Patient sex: M
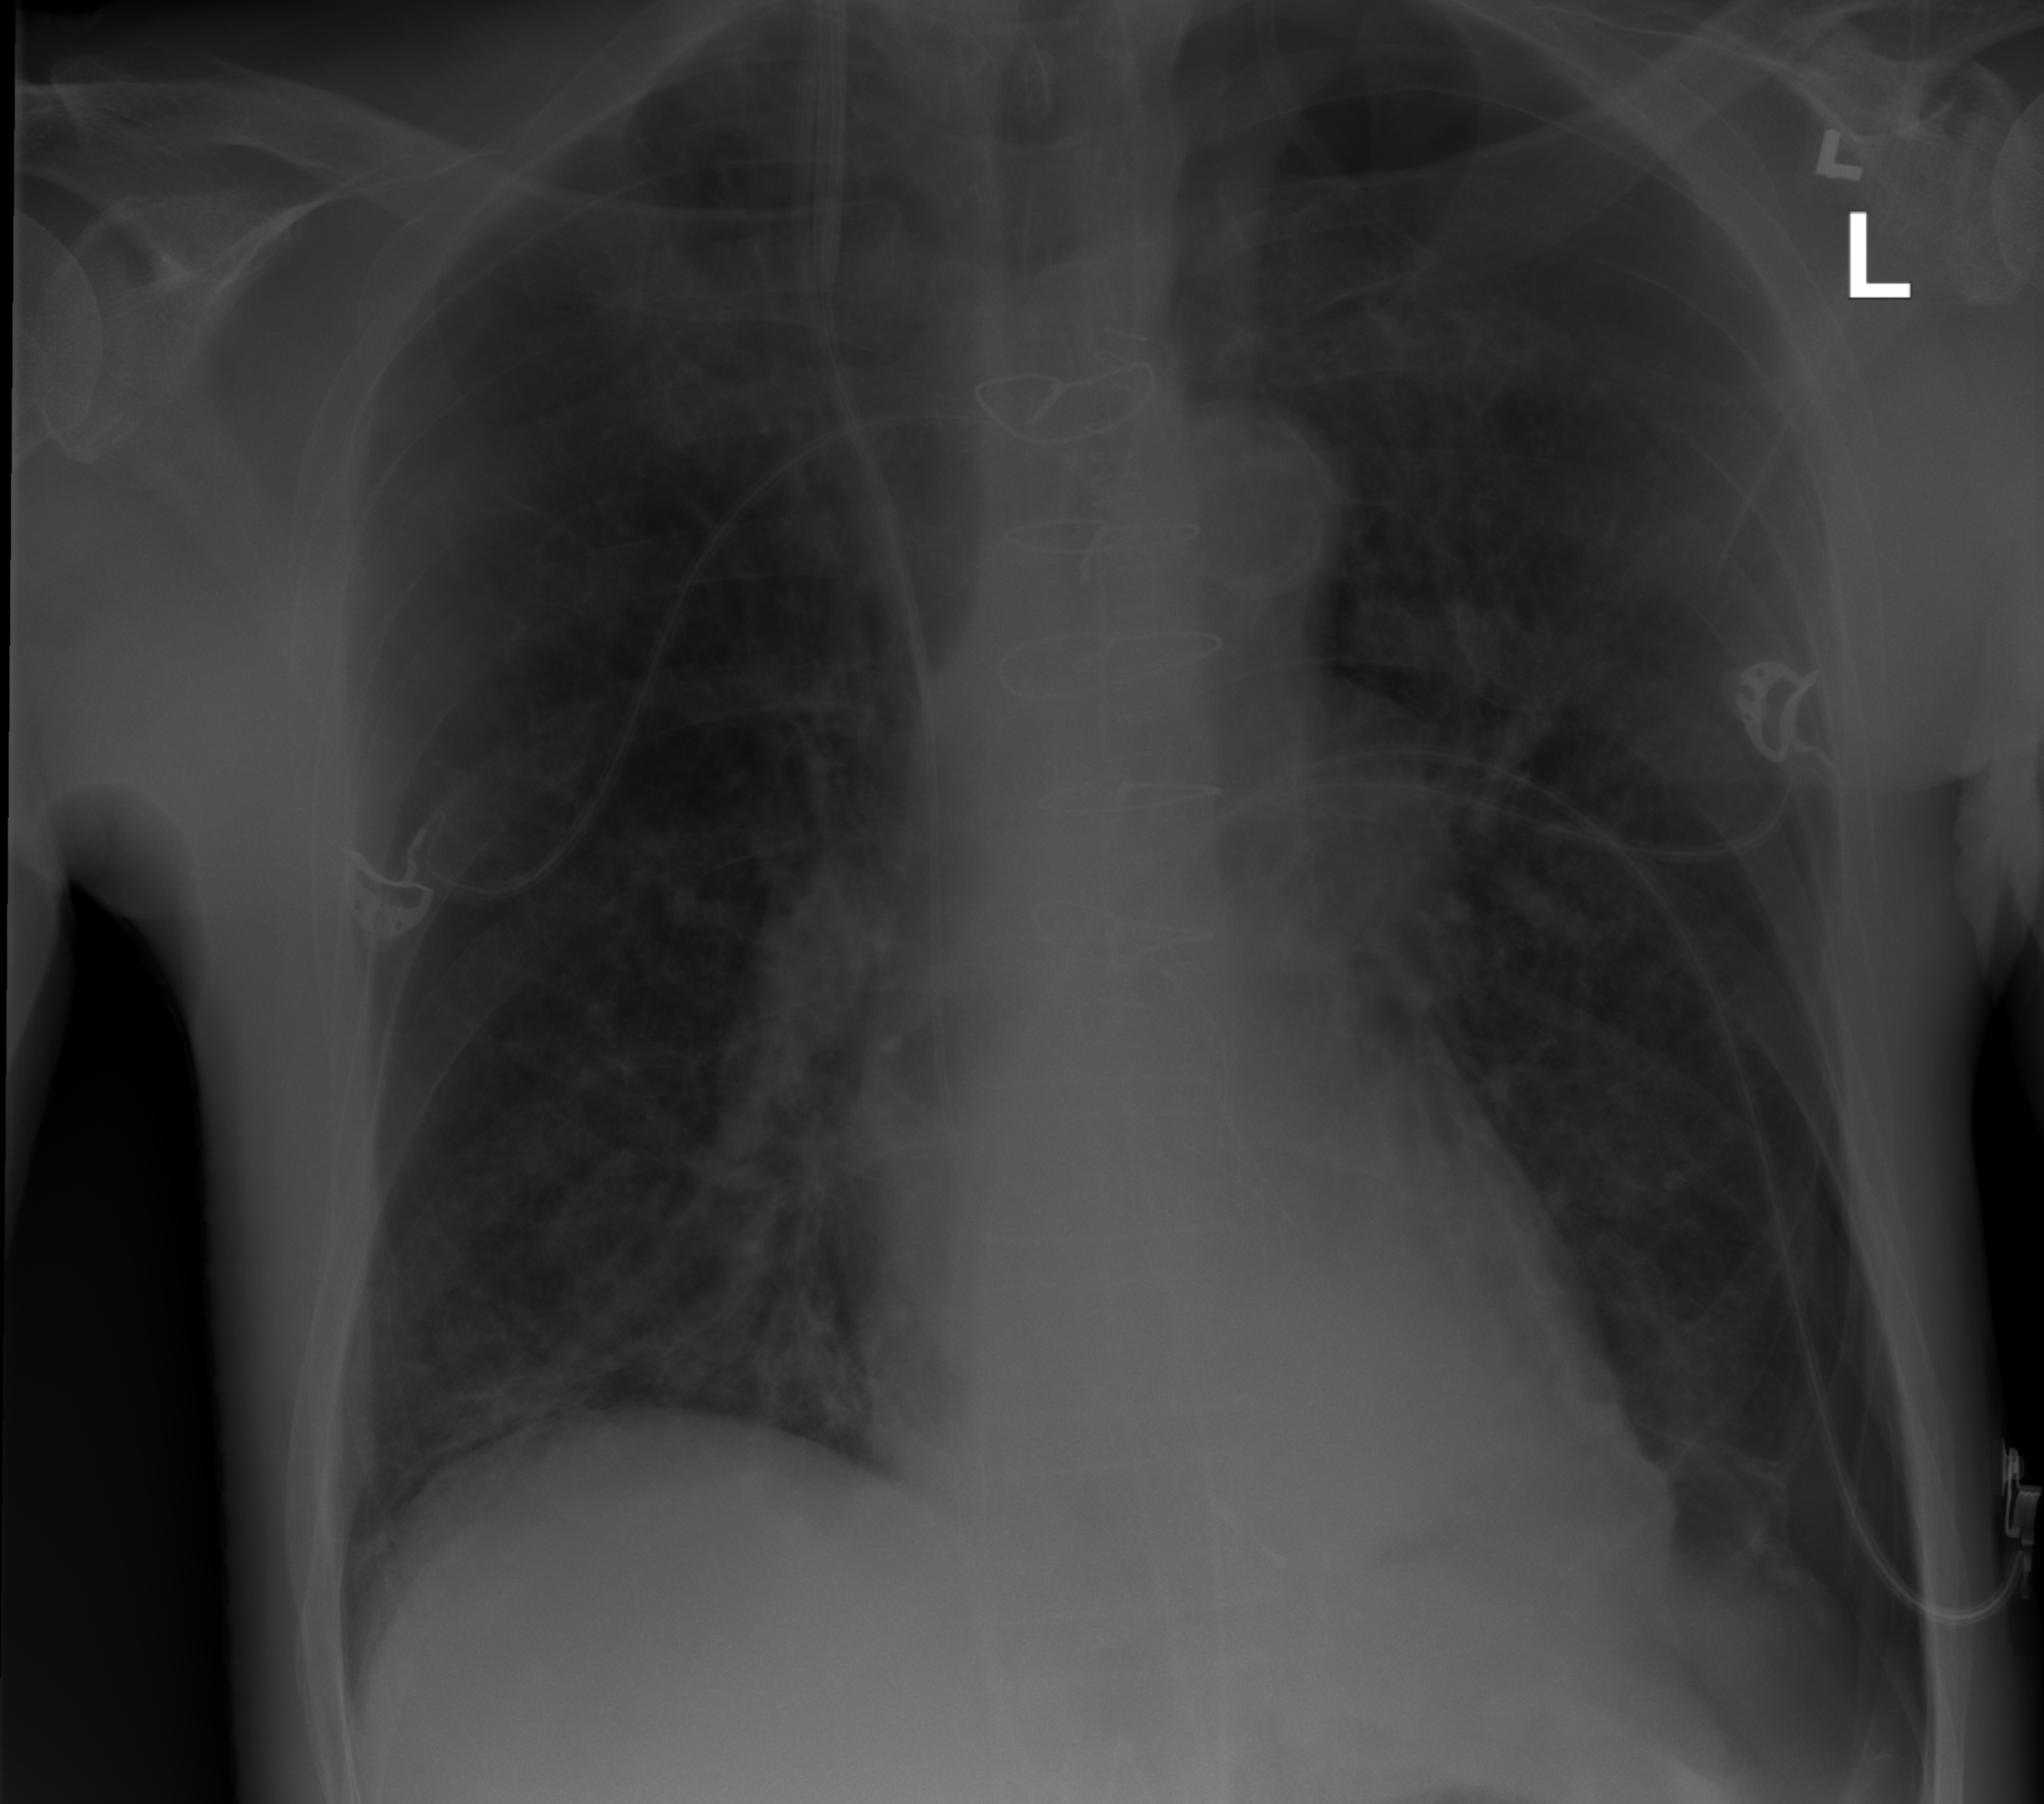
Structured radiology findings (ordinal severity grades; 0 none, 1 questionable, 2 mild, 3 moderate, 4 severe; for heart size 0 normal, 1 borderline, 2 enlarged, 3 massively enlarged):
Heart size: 0
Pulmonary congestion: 0
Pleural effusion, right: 0
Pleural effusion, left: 0
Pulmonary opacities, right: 0
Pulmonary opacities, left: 0
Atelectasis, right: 2
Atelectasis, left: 0